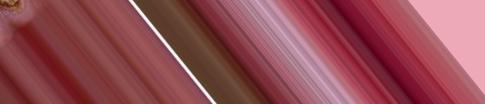
Condition: Tooth Discoloration